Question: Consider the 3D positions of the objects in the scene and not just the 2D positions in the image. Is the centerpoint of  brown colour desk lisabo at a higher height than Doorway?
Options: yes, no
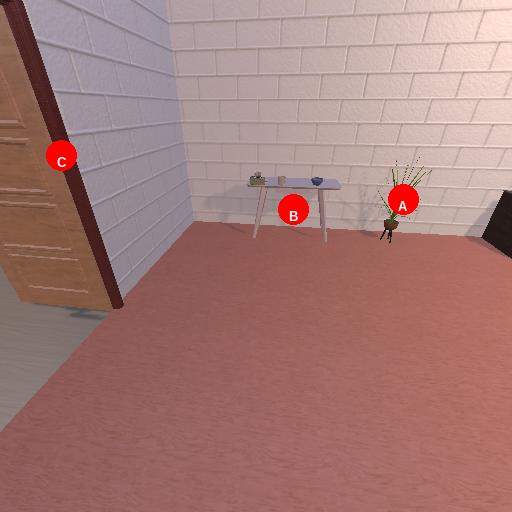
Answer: yes